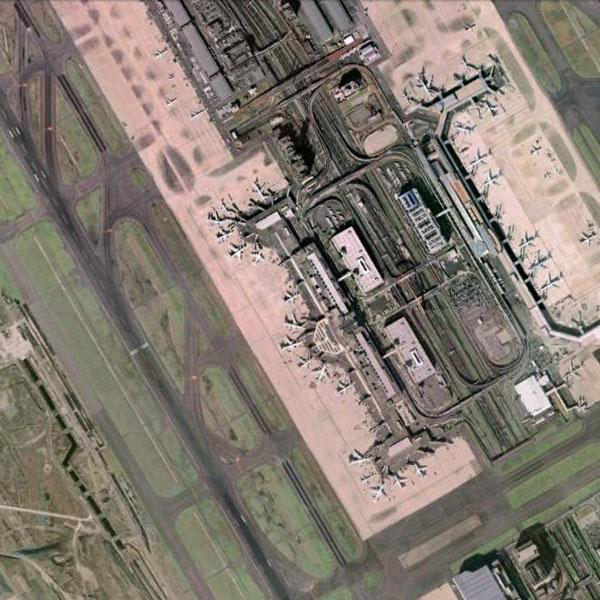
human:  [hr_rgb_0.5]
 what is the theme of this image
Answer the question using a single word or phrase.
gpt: airport